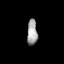
Tissue: prostate
Cell type: T cells
Senescence score: 0.6944
Nuclear area (px): 254
Mean DAPI intensity: 164.87